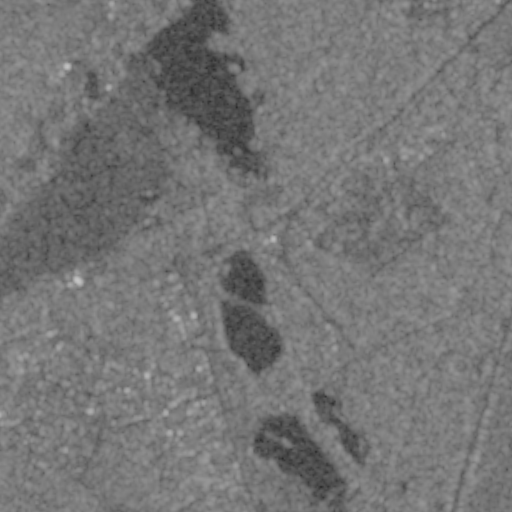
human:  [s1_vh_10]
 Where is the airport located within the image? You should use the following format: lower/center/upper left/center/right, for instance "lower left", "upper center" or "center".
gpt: The airport is located in the upper left of the image.
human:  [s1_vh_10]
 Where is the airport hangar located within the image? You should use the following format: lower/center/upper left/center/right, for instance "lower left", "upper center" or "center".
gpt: The airport hangar is located in the upper left of the image.
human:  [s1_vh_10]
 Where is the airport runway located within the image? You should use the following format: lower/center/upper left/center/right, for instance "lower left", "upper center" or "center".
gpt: The airport runway is located in the center left of the image.
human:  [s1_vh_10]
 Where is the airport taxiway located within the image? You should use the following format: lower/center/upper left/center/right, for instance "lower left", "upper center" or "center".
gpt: The airport taxiway is located in the center left of the image.
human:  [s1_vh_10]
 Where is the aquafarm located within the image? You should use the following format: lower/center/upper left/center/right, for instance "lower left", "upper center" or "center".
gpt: The aquafarm is located in the lower right of the image.
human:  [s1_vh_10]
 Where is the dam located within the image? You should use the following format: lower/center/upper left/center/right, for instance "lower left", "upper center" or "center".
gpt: The dam is located in the upper center of the image.
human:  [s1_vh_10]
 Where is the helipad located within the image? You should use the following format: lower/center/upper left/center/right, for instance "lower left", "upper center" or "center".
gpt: The helipad is located in the center left of the image.
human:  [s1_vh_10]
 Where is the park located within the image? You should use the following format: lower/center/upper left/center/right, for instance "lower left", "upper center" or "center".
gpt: The park is located in the upper left of the image.
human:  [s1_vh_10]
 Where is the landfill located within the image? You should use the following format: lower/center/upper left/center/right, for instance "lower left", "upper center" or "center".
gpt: There is no landfill in the image.

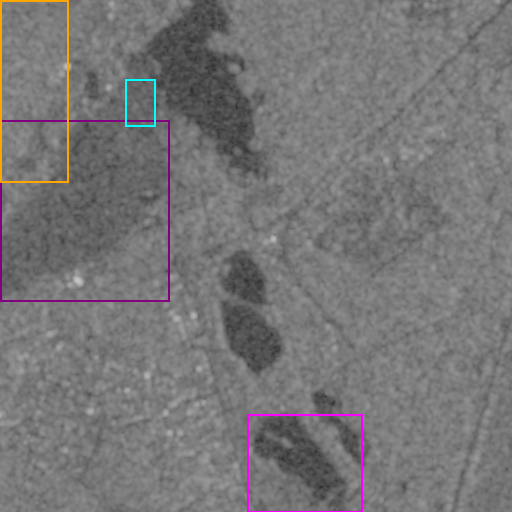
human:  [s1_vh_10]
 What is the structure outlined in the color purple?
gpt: The structure outlined in purple is an airport.
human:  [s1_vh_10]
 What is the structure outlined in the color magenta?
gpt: The structure outlined in magenta is an aquafarm.
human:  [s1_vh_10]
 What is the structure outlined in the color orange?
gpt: The structure outlined in orange is a crop field.
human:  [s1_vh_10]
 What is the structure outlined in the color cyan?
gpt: The structure outlined in cyan is a parking lot.
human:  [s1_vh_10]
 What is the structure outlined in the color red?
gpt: There is no red outline.